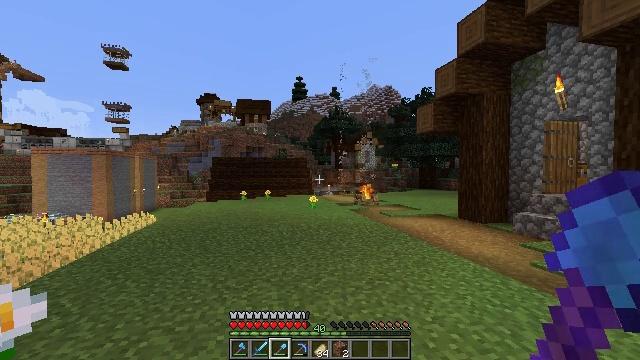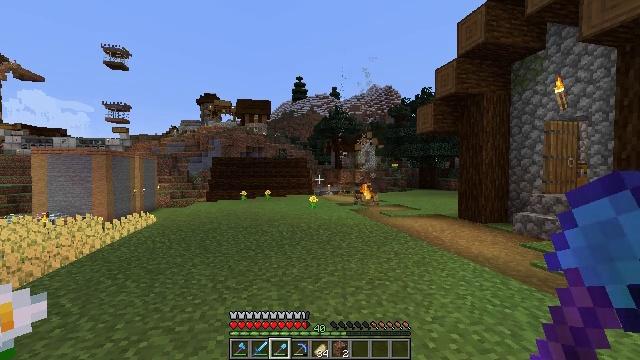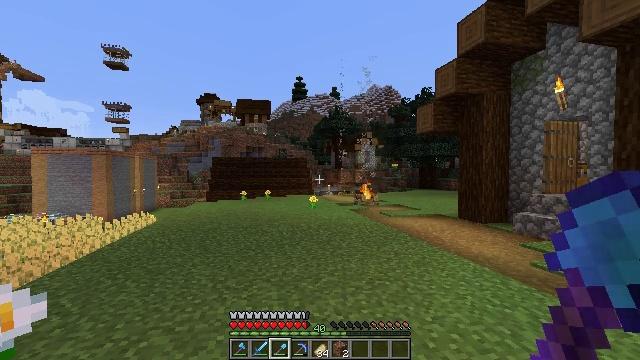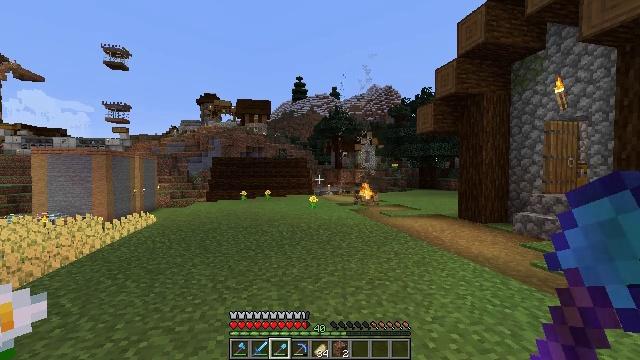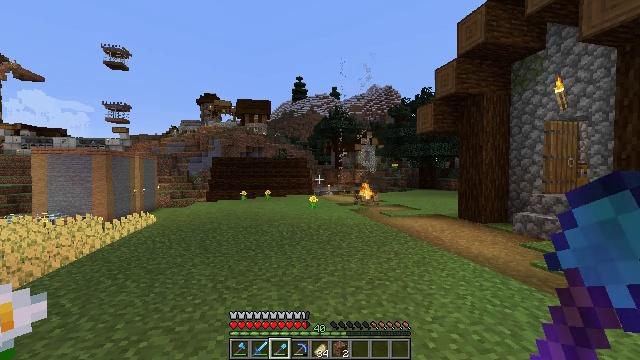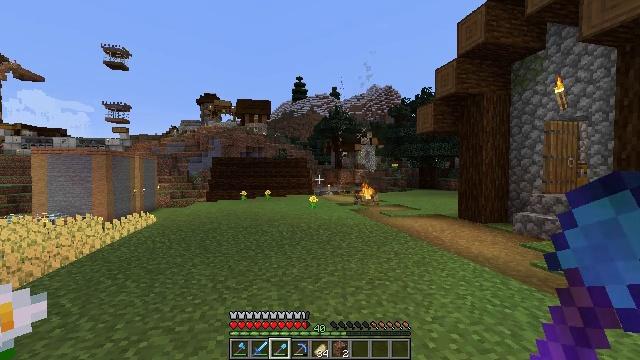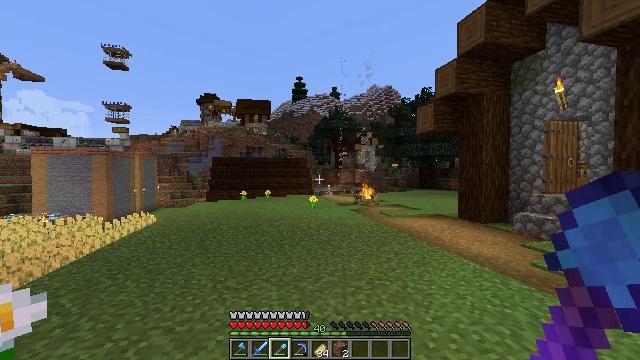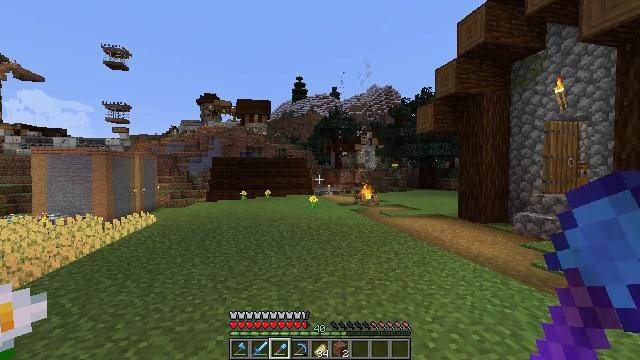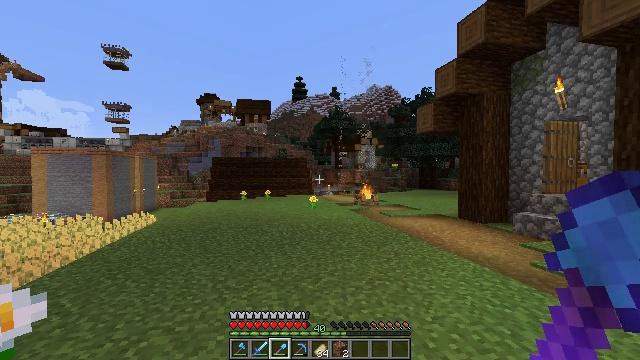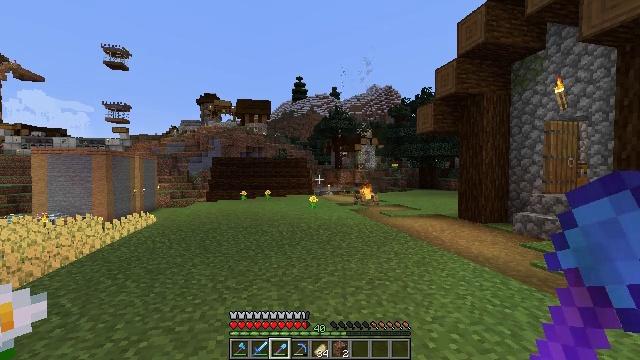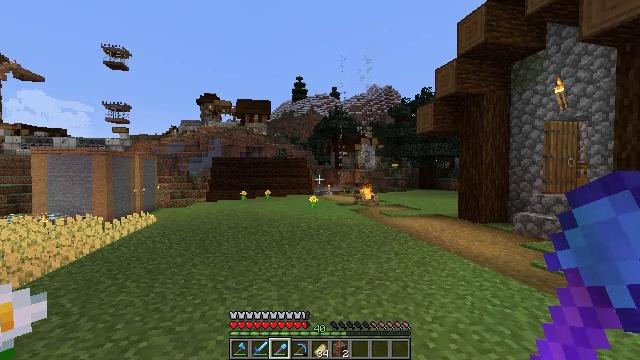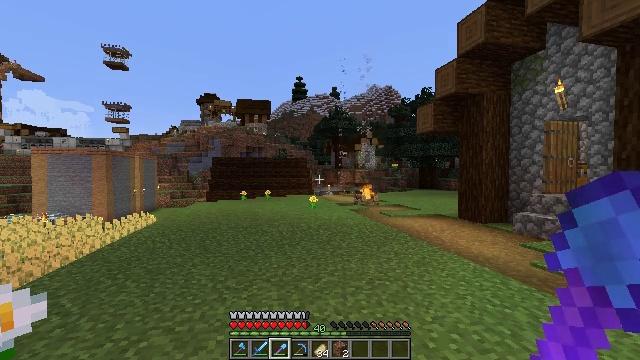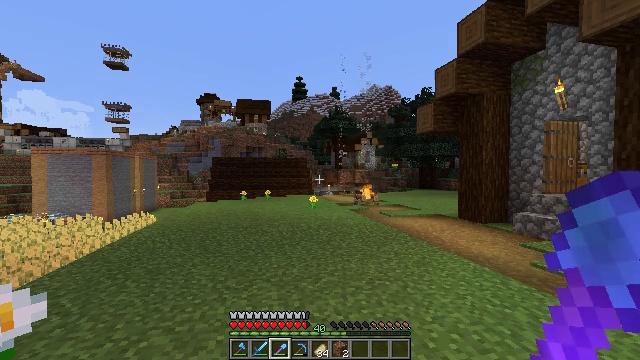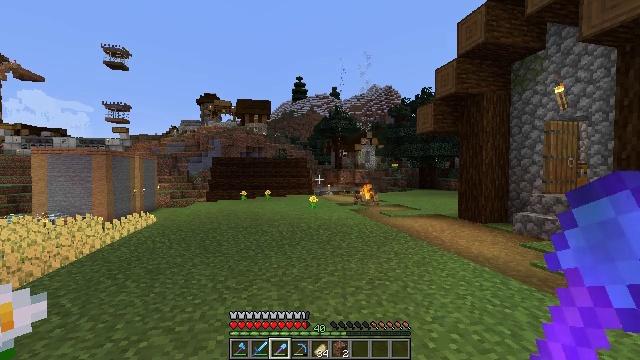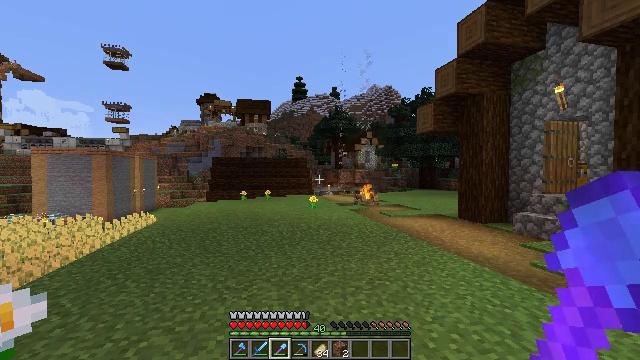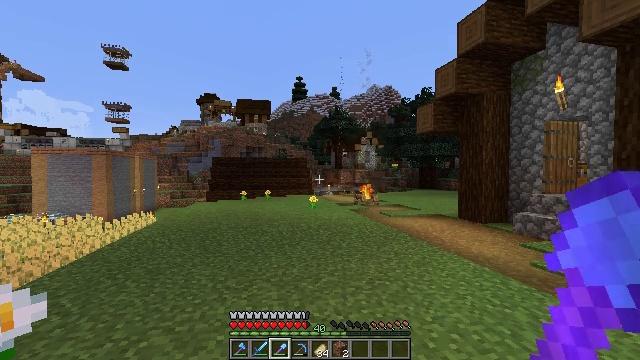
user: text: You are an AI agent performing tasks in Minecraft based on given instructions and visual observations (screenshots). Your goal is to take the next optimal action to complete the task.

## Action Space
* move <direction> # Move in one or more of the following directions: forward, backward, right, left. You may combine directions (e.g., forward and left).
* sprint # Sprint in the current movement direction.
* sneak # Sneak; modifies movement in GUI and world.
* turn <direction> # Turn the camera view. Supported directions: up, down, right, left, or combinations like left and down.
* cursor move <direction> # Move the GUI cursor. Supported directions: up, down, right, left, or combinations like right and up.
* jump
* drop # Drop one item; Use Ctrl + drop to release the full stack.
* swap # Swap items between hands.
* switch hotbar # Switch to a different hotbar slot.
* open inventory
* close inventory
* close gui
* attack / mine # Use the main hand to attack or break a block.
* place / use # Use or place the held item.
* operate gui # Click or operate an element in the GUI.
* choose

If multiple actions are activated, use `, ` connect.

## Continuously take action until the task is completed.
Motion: motion action
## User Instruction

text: Harvest wheat from the field.
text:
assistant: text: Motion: no_op
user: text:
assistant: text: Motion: no_op
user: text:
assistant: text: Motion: no_op
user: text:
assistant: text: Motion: no_op
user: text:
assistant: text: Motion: no_op
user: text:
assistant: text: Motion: no_op
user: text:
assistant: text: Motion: no_op
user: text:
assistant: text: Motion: no_op
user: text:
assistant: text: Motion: no_op
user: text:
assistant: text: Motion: no_op
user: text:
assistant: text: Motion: no_op
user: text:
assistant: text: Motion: no_op
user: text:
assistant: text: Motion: no_op
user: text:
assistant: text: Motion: no_op
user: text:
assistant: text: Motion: no_op
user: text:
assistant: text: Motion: no_op
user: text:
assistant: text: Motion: no_op
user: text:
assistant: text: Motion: no_op
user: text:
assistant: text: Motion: no_op
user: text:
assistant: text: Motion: no_op
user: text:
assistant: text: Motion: no_op
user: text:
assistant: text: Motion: no_op
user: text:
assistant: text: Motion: no_op
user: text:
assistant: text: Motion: no_op
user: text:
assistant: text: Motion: no_op
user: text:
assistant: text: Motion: no_op
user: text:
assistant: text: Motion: no_op
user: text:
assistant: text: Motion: no_op
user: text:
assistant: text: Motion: no_op
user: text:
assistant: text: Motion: no_op